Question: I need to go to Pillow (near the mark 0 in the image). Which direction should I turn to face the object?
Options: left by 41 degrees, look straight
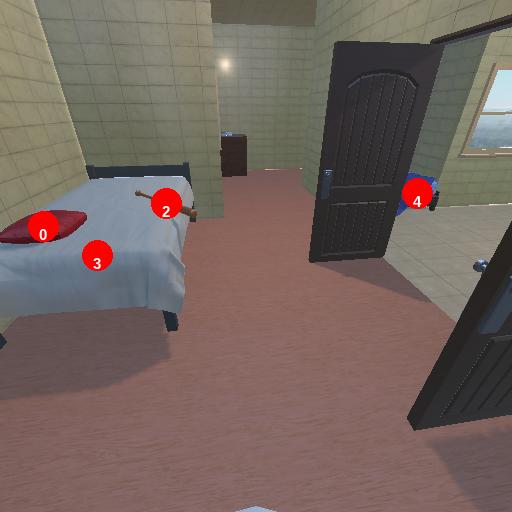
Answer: left by 41 degrees